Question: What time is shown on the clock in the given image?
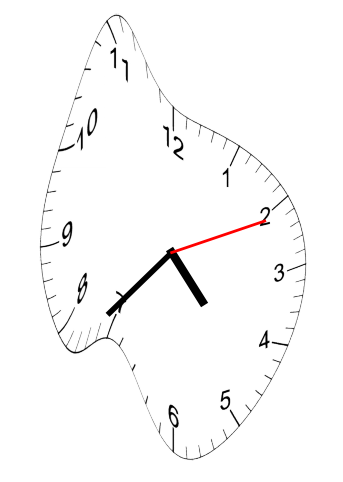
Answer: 04:37:11